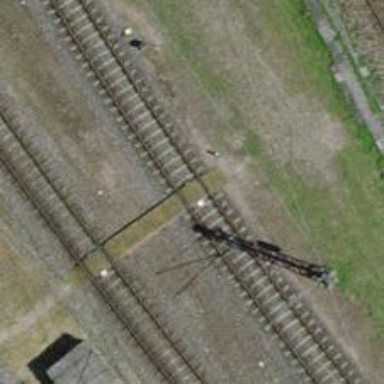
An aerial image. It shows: Crossing for the railway.